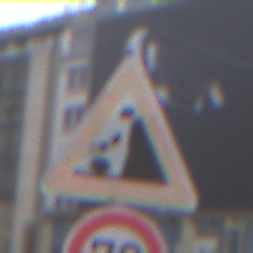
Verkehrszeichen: SteinschlagRechts
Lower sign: Geschwindigkeit70
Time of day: MorningAfternoon
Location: Outdoor (Urban)
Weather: Overcast
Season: NotSpecified
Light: Natural